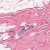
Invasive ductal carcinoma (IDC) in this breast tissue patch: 0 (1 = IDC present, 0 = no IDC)